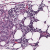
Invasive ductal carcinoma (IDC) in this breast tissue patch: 1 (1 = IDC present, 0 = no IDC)